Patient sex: M
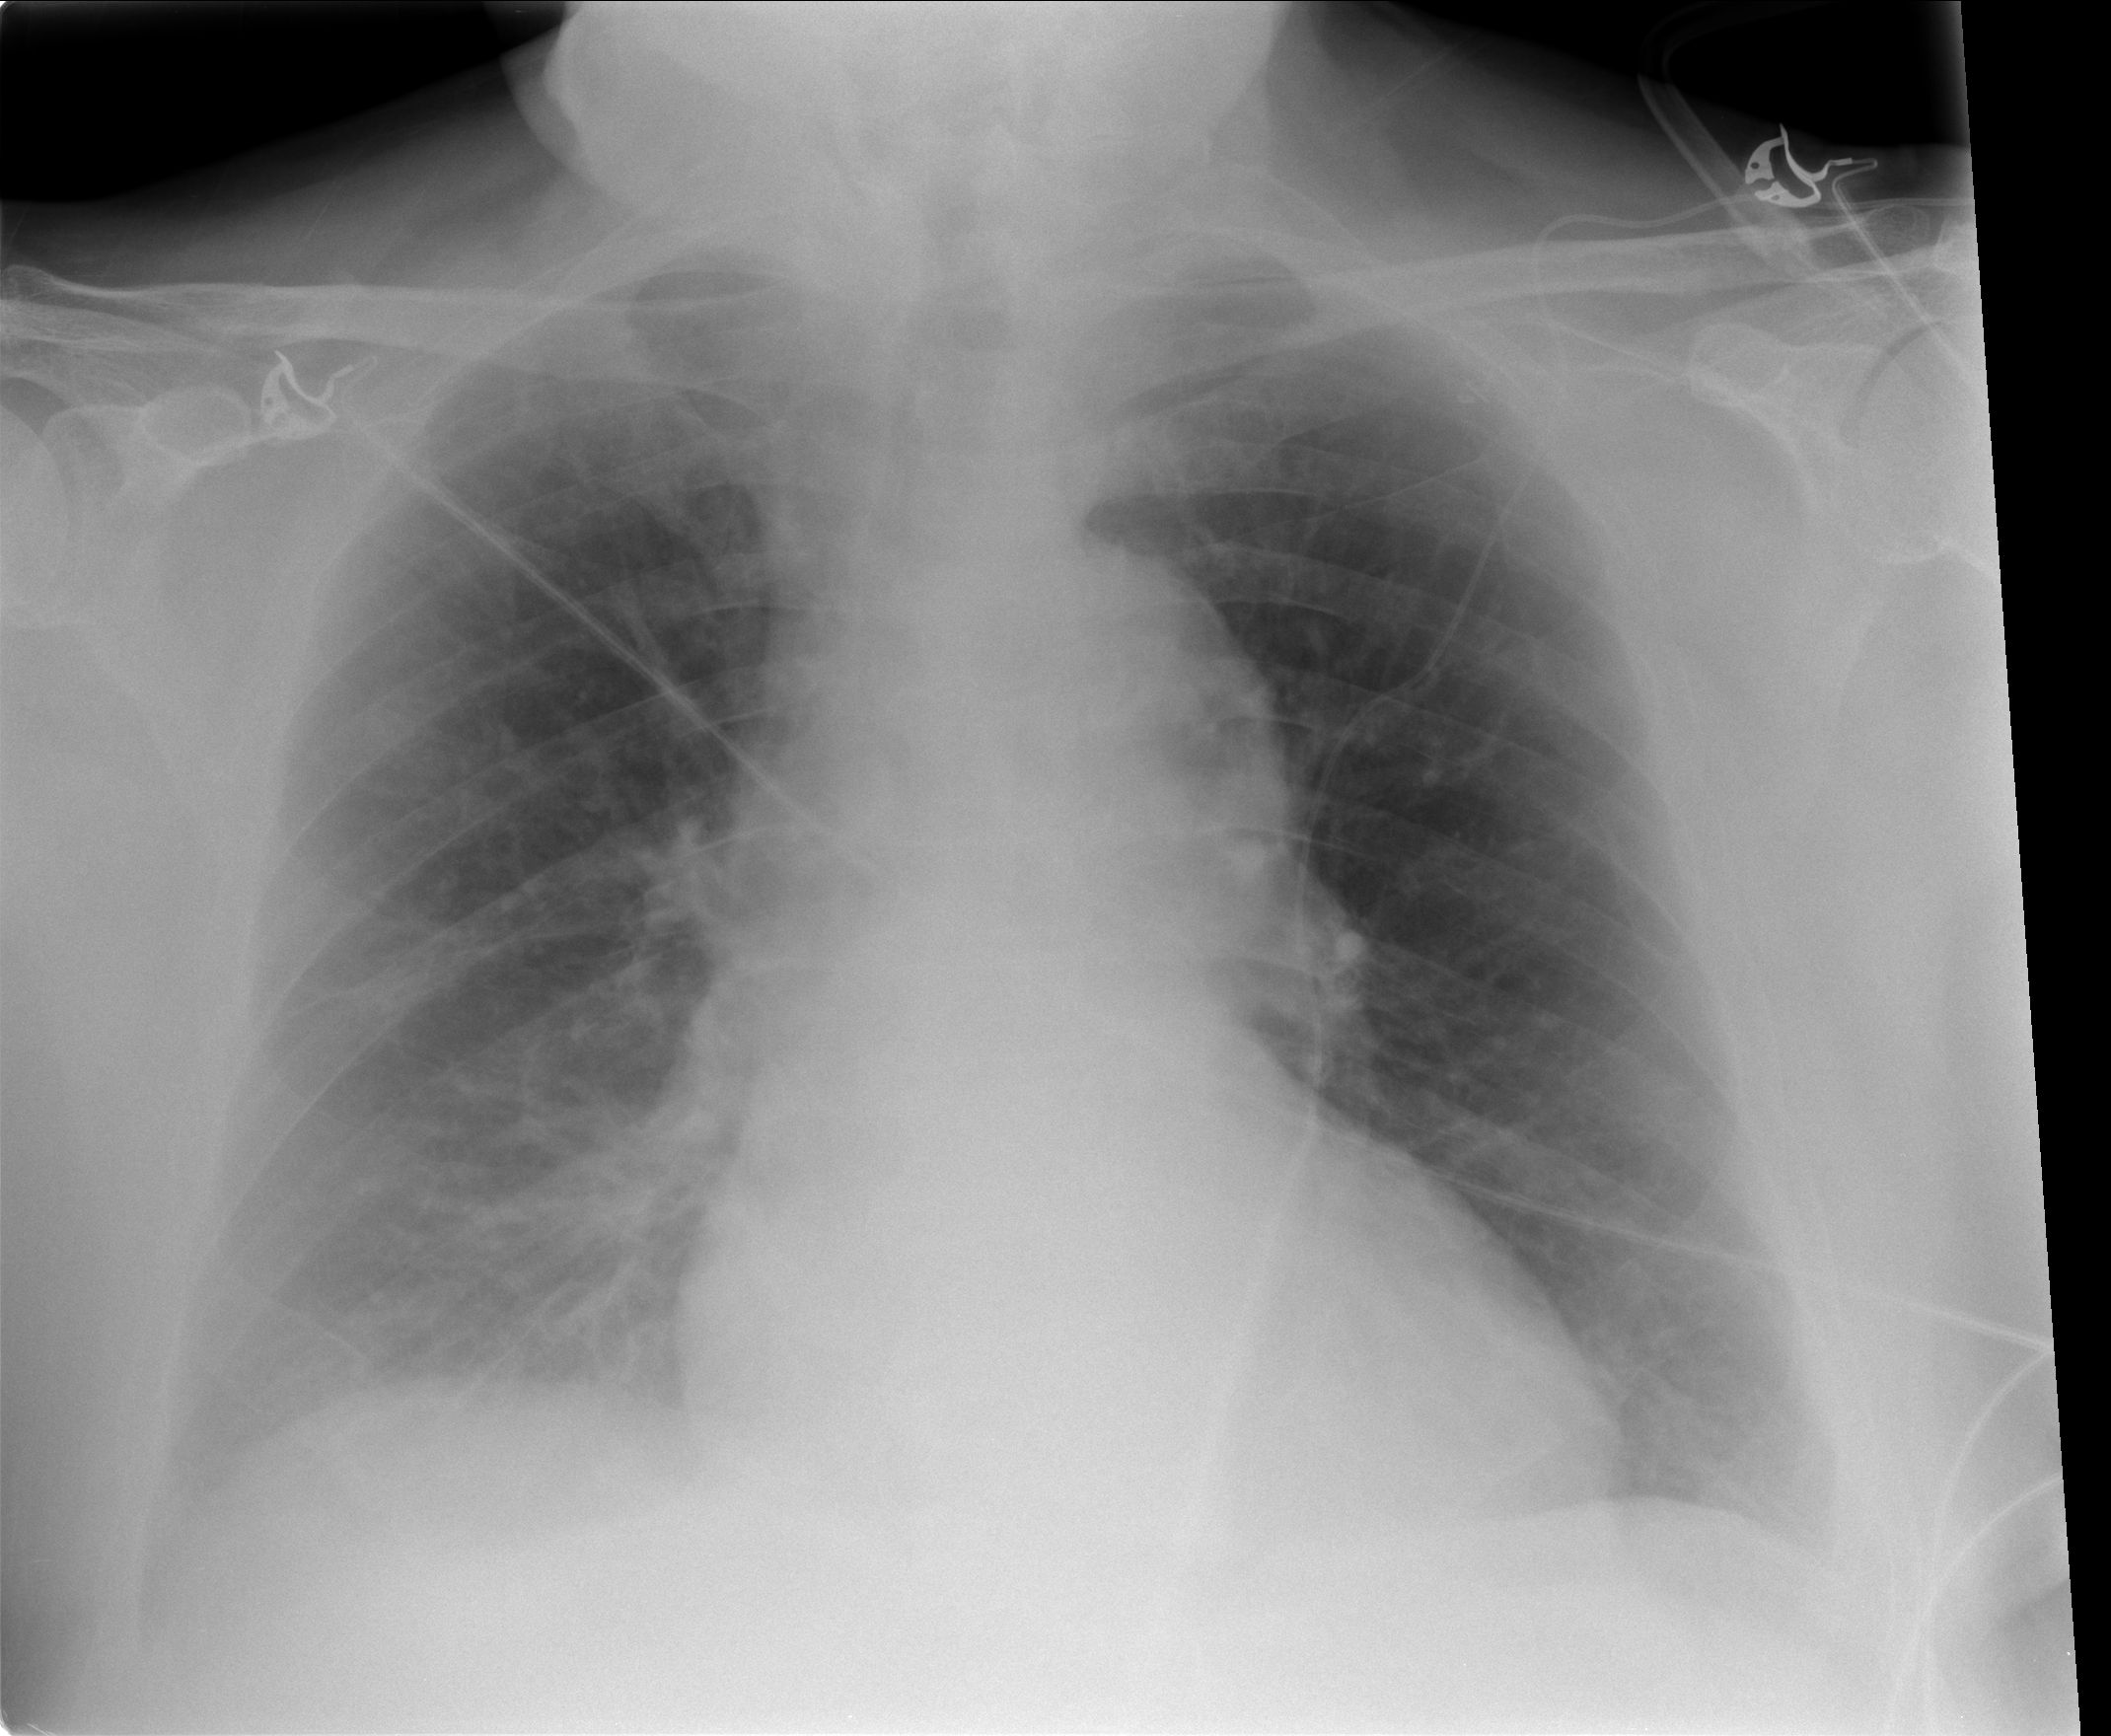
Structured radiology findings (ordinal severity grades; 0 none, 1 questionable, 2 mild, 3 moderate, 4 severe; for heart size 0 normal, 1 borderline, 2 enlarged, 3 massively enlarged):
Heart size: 2
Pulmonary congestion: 2
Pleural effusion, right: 2
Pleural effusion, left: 2
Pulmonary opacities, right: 0
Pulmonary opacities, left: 0
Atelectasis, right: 2
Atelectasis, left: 2